Question: Count the number of objects in the diagram.
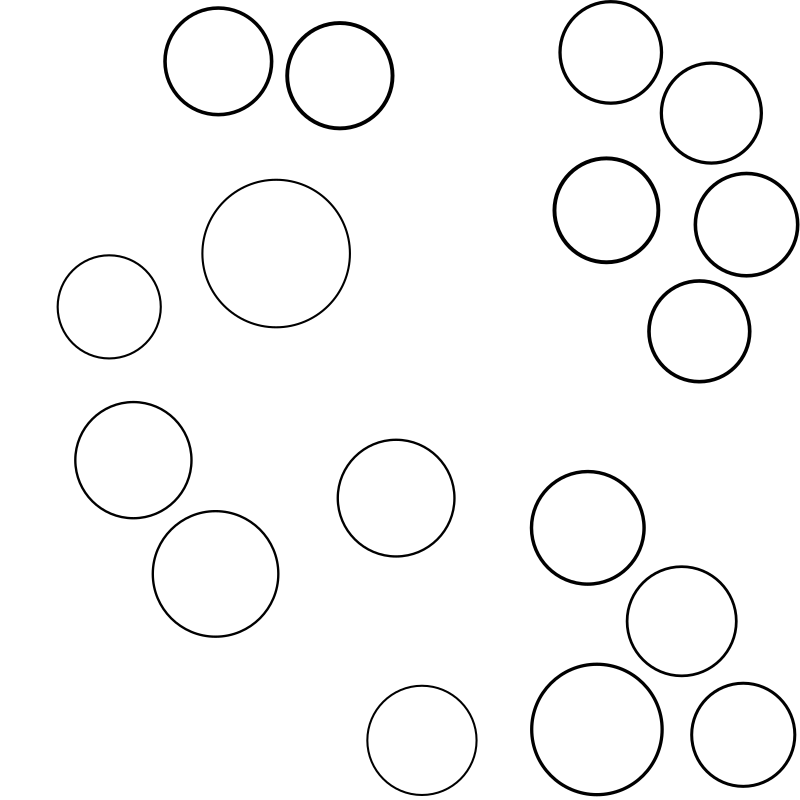
Answer: 17